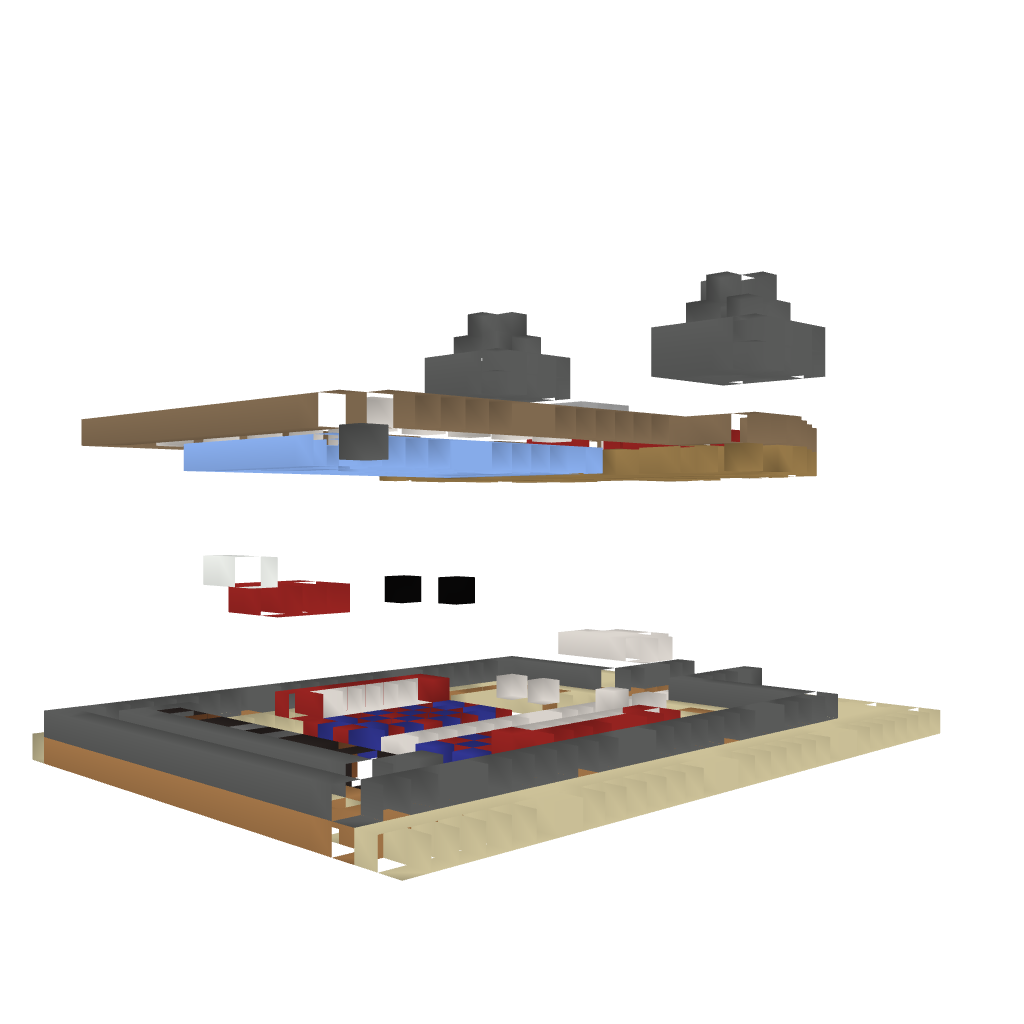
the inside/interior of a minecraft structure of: Modern House/Penthouse